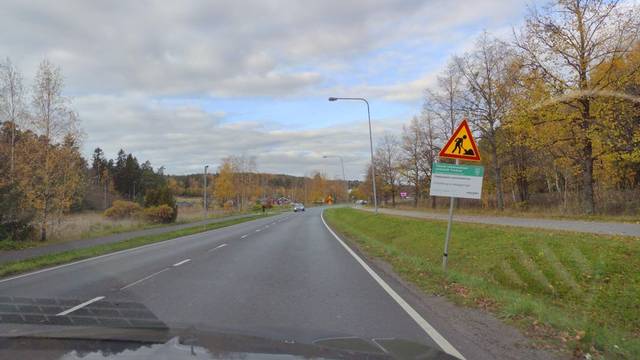
Region: Finland
Coordinates: 60.415, 22.231